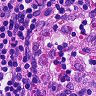
Metastatic tissue present: no